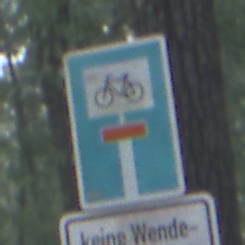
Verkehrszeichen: SackgasseRadverkehrDurchlaessig
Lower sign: HinweisGeaenderteVorfahrtVerkehrsfuehrungVerkehrsregelung3
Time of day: SunriseSunset
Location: Outdoor (Nature)
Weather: NotSpecified
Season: Autumn
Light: Natural